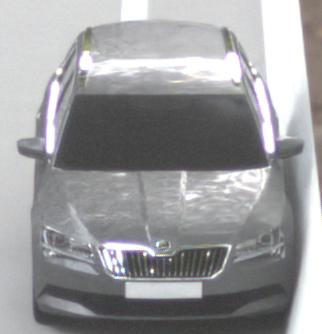
Make: Skoda
Model: Superb Combi 1.4 TSI
Detailed model: Superb (III) Combi
Model produced from: 2015/09
Model produced until: 2018/06
Doors: 5
Color: gray
Road condition: dry road
Daytime: morning or afternoon
Contrast: low contrast